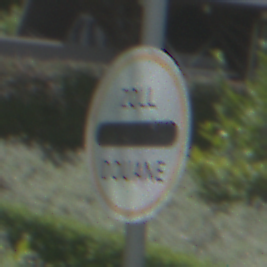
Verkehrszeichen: Zollstelle
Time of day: Midday
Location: Outdoor (Nature)
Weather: PartlyCloudy
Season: NotSpecified
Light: Natural